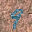
Label: 9